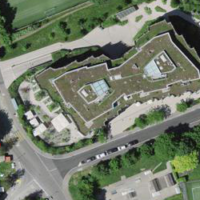
EUNIS habitat code: 53
Species observed at this site:
Fagus sylvatica
Passer montanus